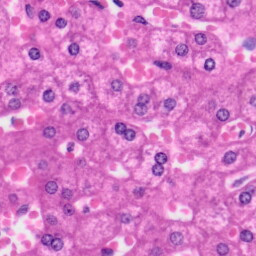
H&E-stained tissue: Liver